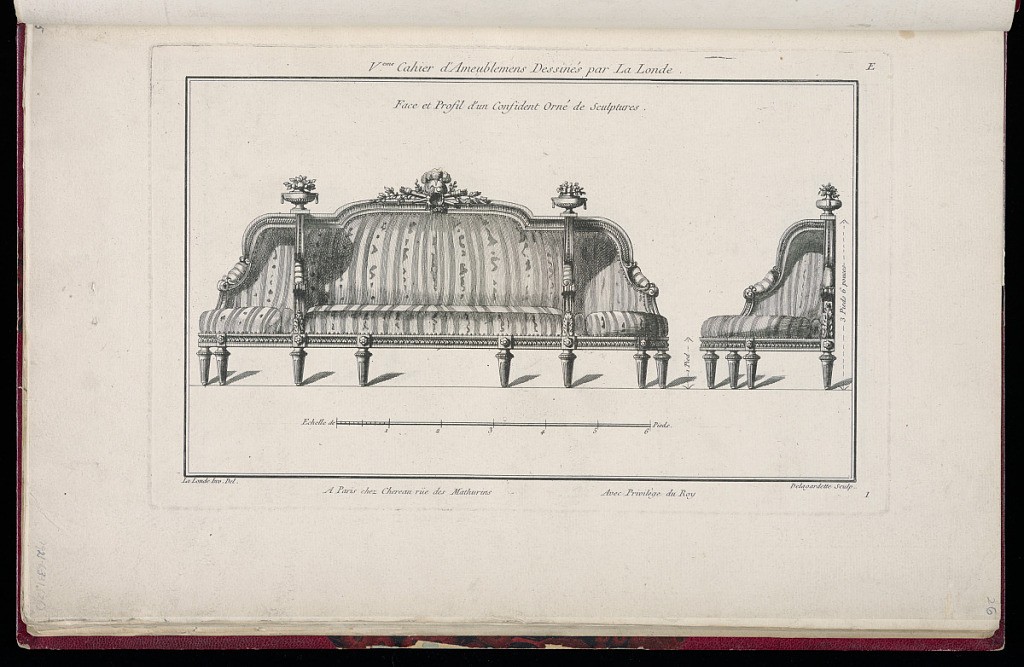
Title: Face et Profil d'un Confident Orné de Sculptures
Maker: Richard de Lalonde, French, active 1780–96
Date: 1775-1788
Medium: Etching on off-white laid paper
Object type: Print
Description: Design for a couch with a large central seating area and two smaller side seats that face away. This couch was called a "Confidant," referring the ability for the sitters to have discreet conversations with one another, without facing each other. The couch is decorated with a striped and patterned textile and carved with ornament motifs including rosettes, bead course, lamb tongue, bouquets of flowers in urns, and a central trophy with a plumed helmet, crossed quivers, and branches. The plate is signed and numbered.